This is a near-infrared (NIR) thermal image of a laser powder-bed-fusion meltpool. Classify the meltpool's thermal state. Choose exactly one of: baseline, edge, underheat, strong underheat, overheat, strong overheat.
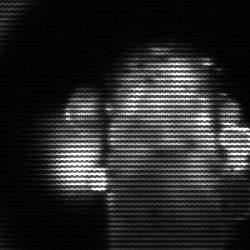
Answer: strong underheat